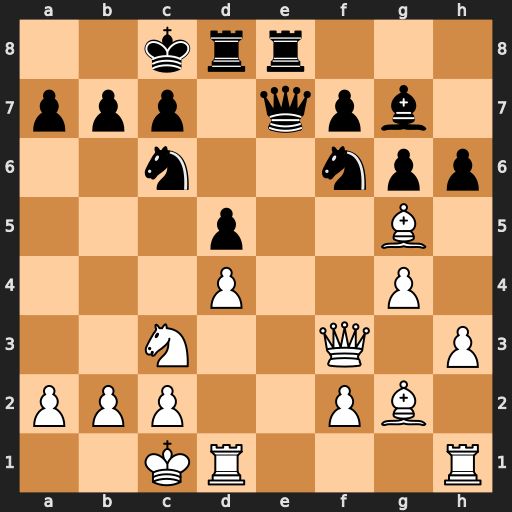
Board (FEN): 2krr3/ppp1qpb1/2n2npp/3p2B1/3P2P1/2N2Q1P/PPP2PB1/2KR3R
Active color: w
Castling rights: -
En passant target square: -
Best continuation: Nxd5 Rxd5 Bxf6